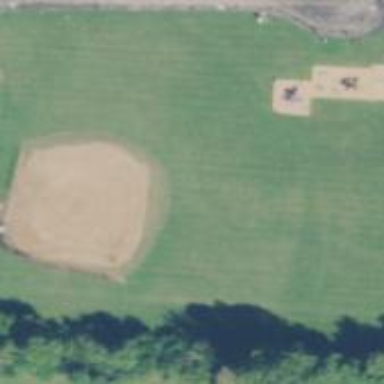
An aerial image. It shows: Baseball pitch for leisure and sports activities.